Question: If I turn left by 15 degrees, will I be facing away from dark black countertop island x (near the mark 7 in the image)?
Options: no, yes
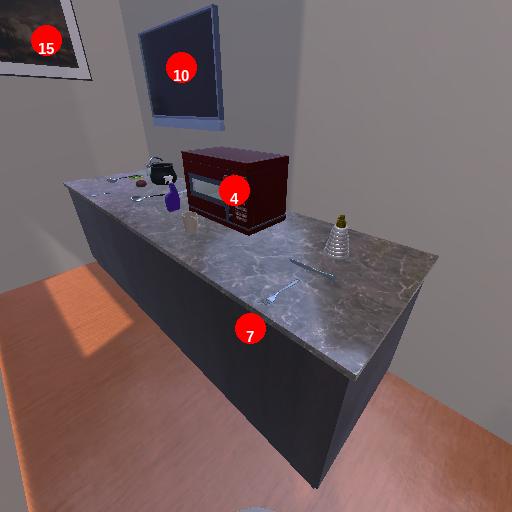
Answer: no